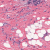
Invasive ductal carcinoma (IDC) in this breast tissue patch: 1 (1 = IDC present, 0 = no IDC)